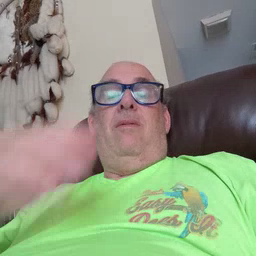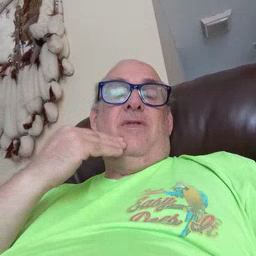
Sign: head